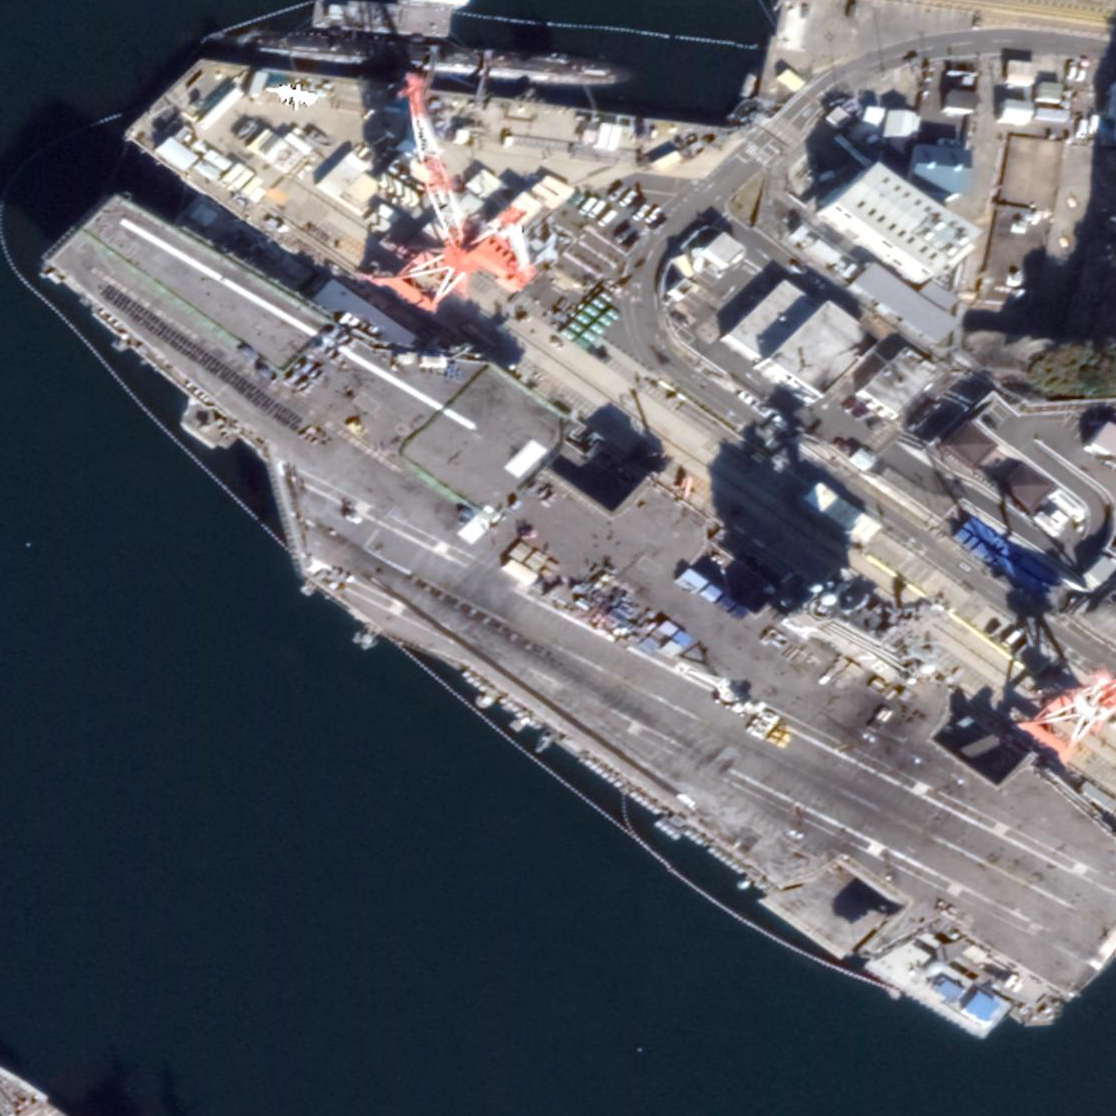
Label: aircraft_carrier